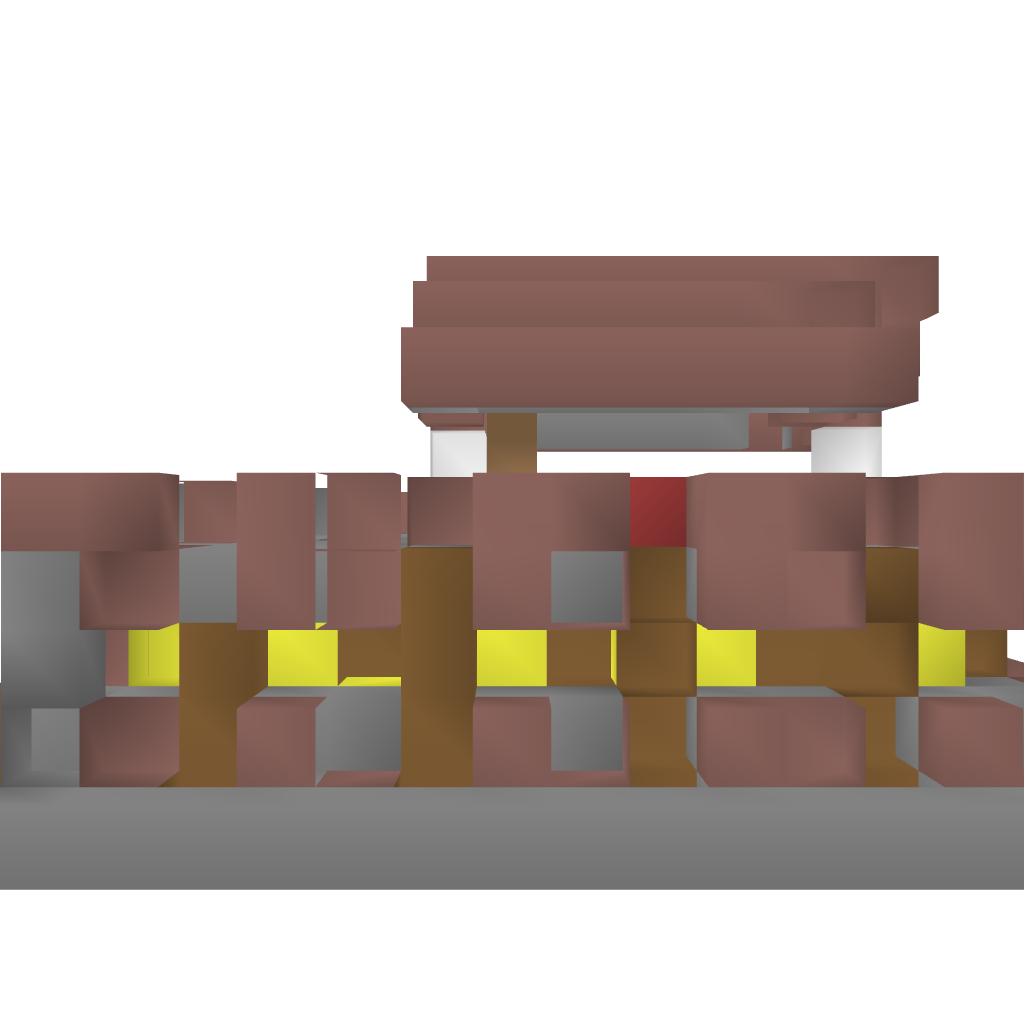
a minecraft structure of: DarkHouse #1 bad low quality